Question: I've been following throught the myfirstapp guide on Android developers training but I've come across a problem where <URL>
They mention that to create a custom theme, you can declare your text colors as such:
themes.xml
'''
<?xml version="1.0" encoding="utf-8"?>
<resources>
<!-- the theme applied to the application or activity -->
<style name="CustomActionBarTheme"
parent="@android:style/Theme.Holo.Light.DarkActionBar">
<item name="android:actionBarStyle">@style/MyActionBar</item>
<item name="android:textColor">@style/MyActionBarTitleText</item>
<item name="android:actionBarTabTextStyle">@style/MyActionBarTabText</item>
</style>
<!-- ActionBar styles -->
<style name="MyActionBar"
parent="@android:style/Widget.Holo.Light.ActionBar.Solid.Inverse">
<item name="android:background">@drawable/actionbar_background</item>
</style>
<!-- ActionBar title text -->
<style name="MyActionBarTitleText"
parent="@android:style/TextAppearance.Holo.Widget.ActionBar.Title">
<item name="android:textColor">@color/actionbar_text</item>
</style>
<!-- ActionBar tabs text styles -->
<style name="MyActionBarTabText"
parent="@android:style/Widget.Holo.ActionBar.TabText">
<item name="android:textColor">@color/actionbar_text</item>
</style>
</resources>
'''
They do not mention how to specify '@color/actionbar_text', but common sense (and some googling) indicates that a colors.xml file is required in the values package:
colors.xml
'''
<?xml version="1.0" encoding="utf-8"?>
<resources>
<color name="actionbar_text">#ff355689</color>
</resources>
'''
However, when trying to run the app, it gives an error:
'''
Process: com.example.myfirstapp, PID: 25997
java.lang.RuntimeException: Unable to start activity ComponentInfo{com.example.myfirstapp/com.example.myfirstapp.MainActivity}: java.lang.UnsupportedOperationException: Can't convert to color: type=0x1
'''
If I remove the line from colors.xml, it errors when it can't find the color reference. Im relatively certain my code is correct, can anyone see any errors?

I just wanted to note that I am actually using slightly different syntax for the themes.xml file as the tutorial ones dont compile. The tutorial uses '@style/Widget.Holo.ActionBar.TabText', which I found was actually a property of android, so I needed to use '@android:style/Widget.Holo.ActionBar.TabText' instead.
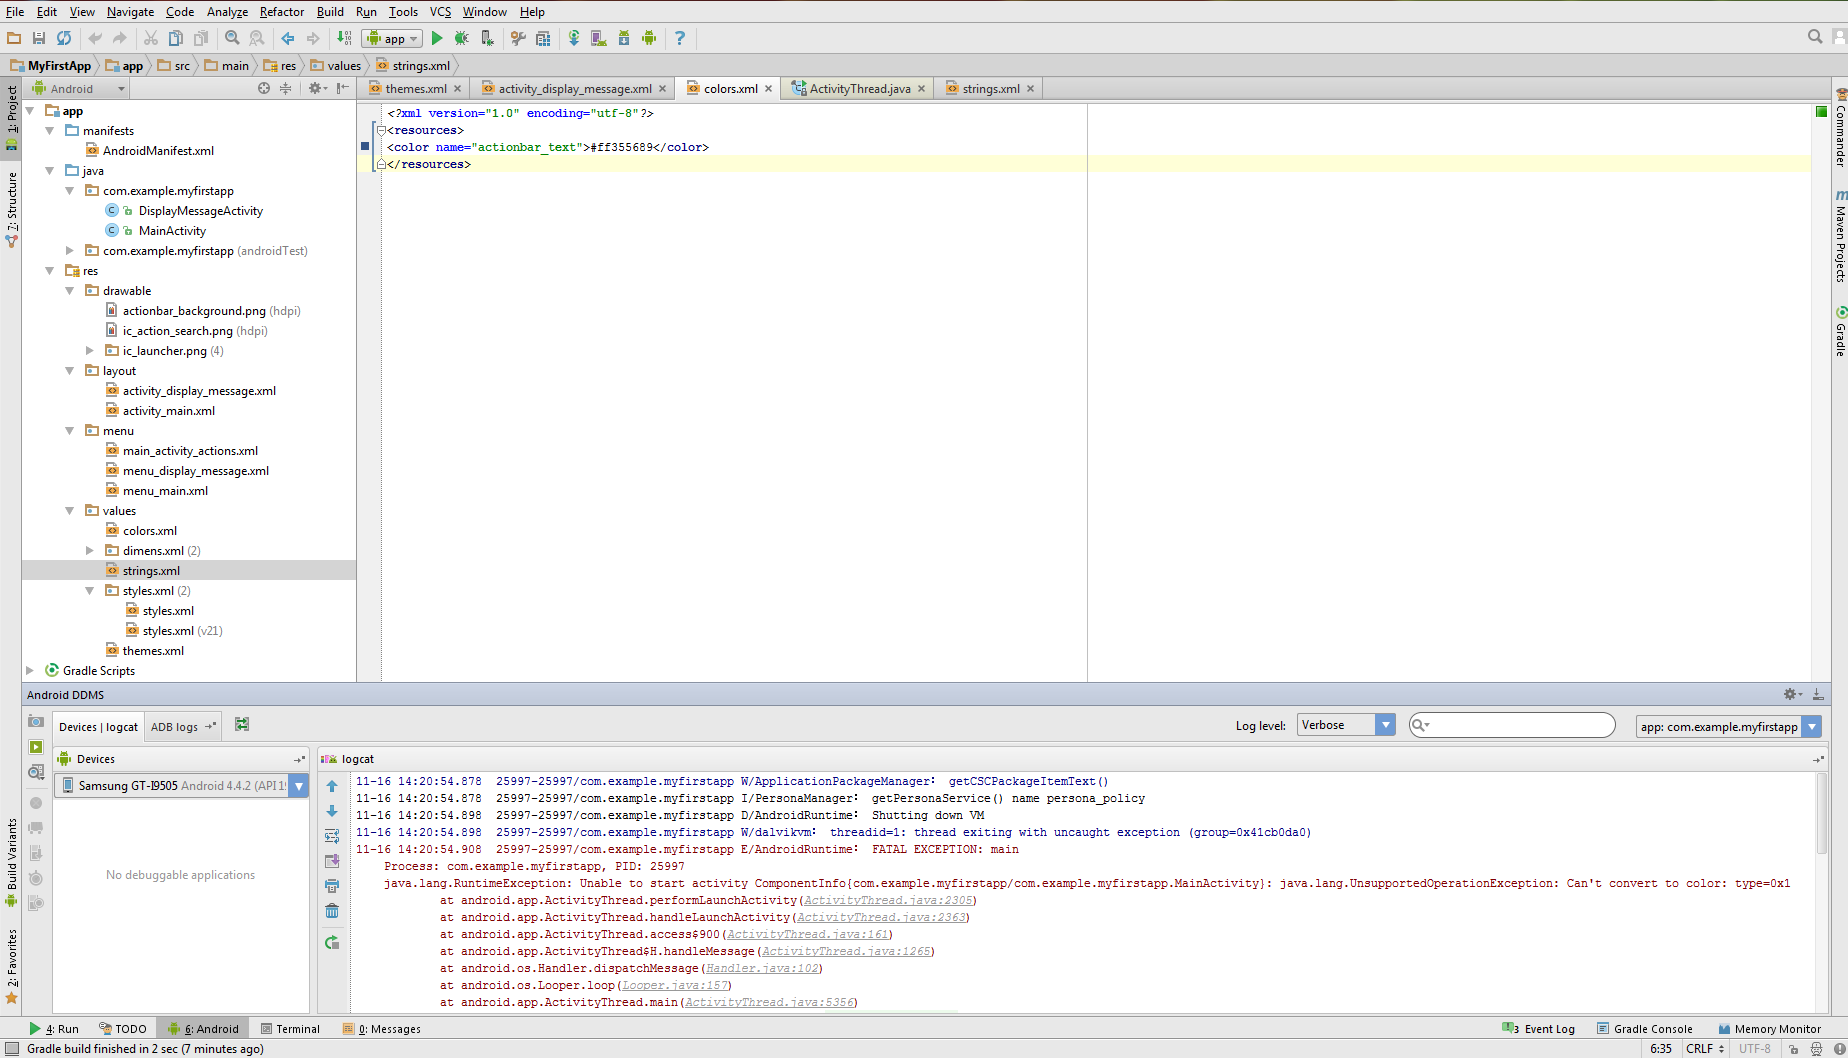
Answer: If I'm not mistaken that code means Android found a reference when it expected a color value or failed to convert reference to color. Looking at your code this line stands out
'''
<item name="android:textColor">@style/MyActionBarTitleText</item>
'''
Despite you can have a reference in textColor I'm not sure you can set it as a style.
So try to reference your color directly
'''
<item name="android:textColor">@color/actionbar_text</item>
'''